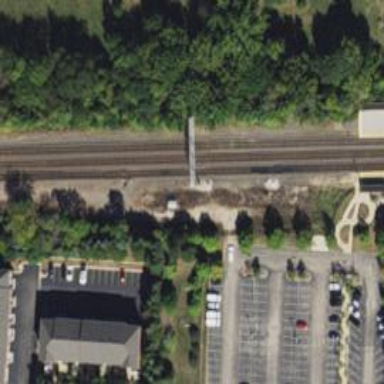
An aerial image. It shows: Railway signal.